Question: >
<URL>
I have following app which fetches data from URL and displays it.
The problem is I get the output in list which consists of various rows.
Now I want to split the row data into 4 columns as below.
'SBIN ;1911.05;1886.85;1.28' should be displayed as 4 columns(seperated by ';') within 1 row and not as a single element. See this screenshot for reference:

'''
public class ReadWebpageAsyncTask extends Activity {
private EditText ed;
private ListView lv;
@Override
public void onCreate(Bundle savedInstanceState) {
super.onCreate(savedInstanceState);
setContentView(R.layout.main);
ed = (EditText) findViewById(R.id.ed);
lv = (ListView) findViewById(R.id.list);
DownloadWebPageTask task = new DownloadWebPageTask();
task.execute(new String[] { "http://abc.com/default.aspx?id=G" });
}
private class DownloadWebPageTask extends AsyncTask<String, Void, String> {
@Override
protected String doInBackground(String... urls) {
String response = "";
for (String url : urls) {
DefaultHttpClient client = new DefaultHttpClient();
HttpGet httpGet = new HttpGet(url);
try {
HttpResponse execute = client.execute(httpGet);
InputStream content = execute.getEntity().getContent();
BufferedReader buffer = new BufferedReader(
new InputStreamReader(content));
String s = "";
while ((s = buffer.readLine()) != null) {
response += s;
}
} catch (Exception e) {
e.printStackTrace();
}
}
return response;
}
@Override
protected void onPostExecute(String result) {
int sub = result.lastIndexOf('@', result.length() - 1);
String s1 = result.substring(0, sub);
String s = s1.replace(";", " - ");
String arr[] = s.split("@");
lv.setAdapter(new ArrayAdapter<String>(ReadWebpageAsyncTask.this,
android.R.layout.simple_list_item_1, arr));
}
}
}
'''
<URL>
---
It is very hectic using multi column list this way. Instead I tried <URL> and it worked..
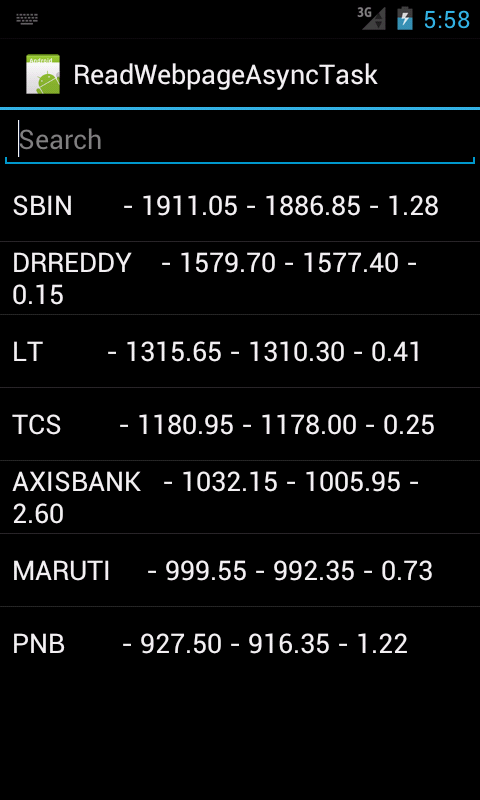
Answer: Use android table layout
<URL>